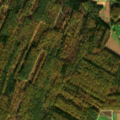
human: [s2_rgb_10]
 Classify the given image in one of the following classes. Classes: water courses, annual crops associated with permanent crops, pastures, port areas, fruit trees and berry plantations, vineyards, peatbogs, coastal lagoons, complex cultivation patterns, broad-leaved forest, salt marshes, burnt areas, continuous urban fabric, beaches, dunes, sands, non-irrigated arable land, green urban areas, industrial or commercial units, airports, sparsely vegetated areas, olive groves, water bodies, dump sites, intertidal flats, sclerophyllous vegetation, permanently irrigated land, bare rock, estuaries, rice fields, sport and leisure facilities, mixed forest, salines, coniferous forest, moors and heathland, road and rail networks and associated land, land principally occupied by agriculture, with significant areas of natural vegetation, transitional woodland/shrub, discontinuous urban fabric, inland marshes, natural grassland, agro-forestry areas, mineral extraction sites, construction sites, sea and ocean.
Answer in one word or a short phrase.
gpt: non-irrigated arable land, broad-leaved forest